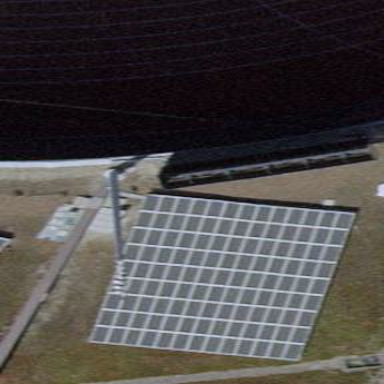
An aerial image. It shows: Solar photovoltaic panel generator placed on the roof.